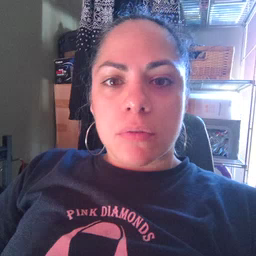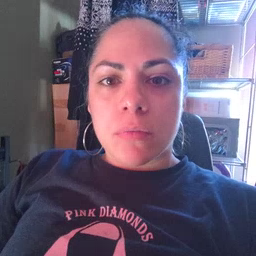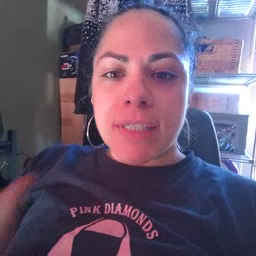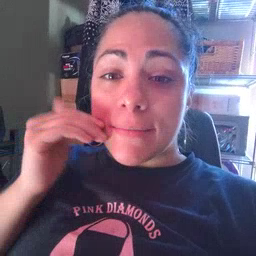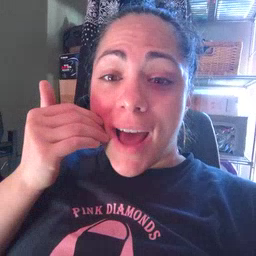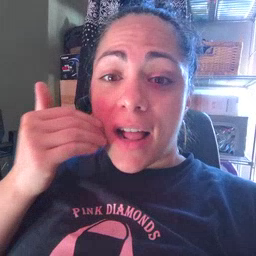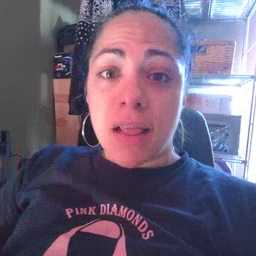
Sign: smile